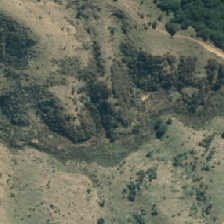
Land cover: manuka_kanuka